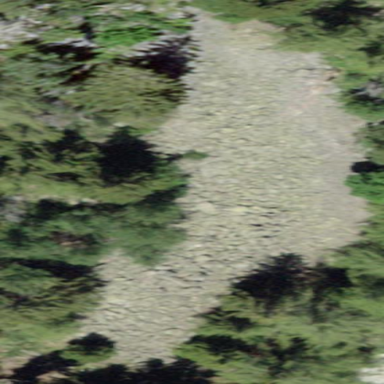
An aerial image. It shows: Natural scree.